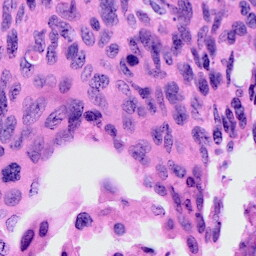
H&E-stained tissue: Cervix